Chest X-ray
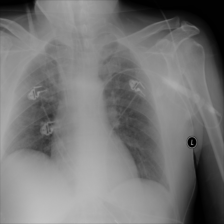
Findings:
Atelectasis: negative
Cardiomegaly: negative
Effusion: negative
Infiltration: negative
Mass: negative
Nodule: negative
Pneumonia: negative
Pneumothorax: negative
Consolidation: negative
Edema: negative
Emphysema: negative
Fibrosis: negative
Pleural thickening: negative
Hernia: negative